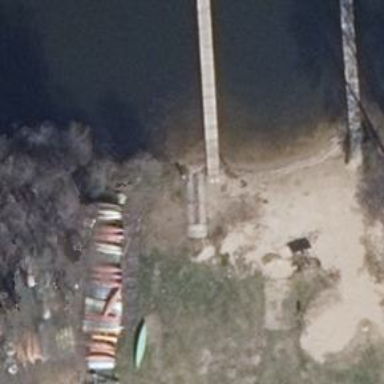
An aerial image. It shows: Slipway on leisure land.